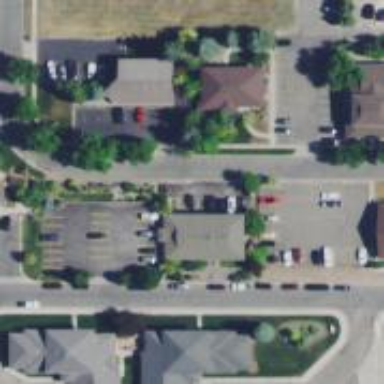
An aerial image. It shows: Healthcare clinic.